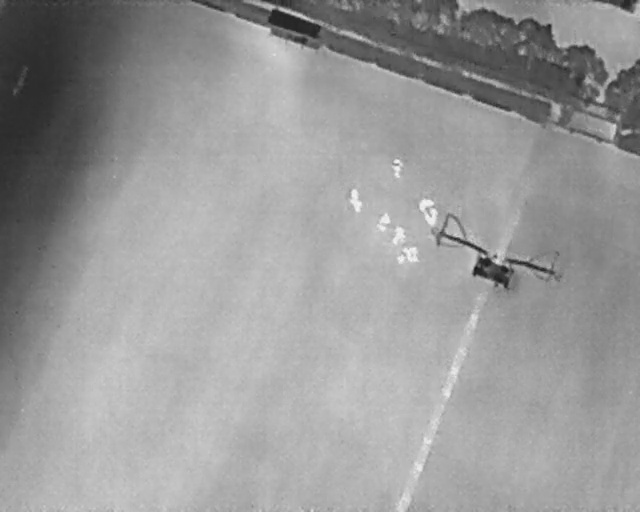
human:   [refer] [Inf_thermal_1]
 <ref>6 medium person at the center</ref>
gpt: <box>[[60, 31, 63, 34, 2], [53, 37, 57, 40, 2], [65, 38, 67, 41, 149], [65, 40, 68, 43, 2], [58, 41, 61, 44, 19], [60, 44, 63, 47, 19]]</box>

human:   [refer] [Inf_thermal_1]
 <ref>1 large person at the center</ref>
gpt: <box>[[62, 47, 65, 51, 170]]</box>